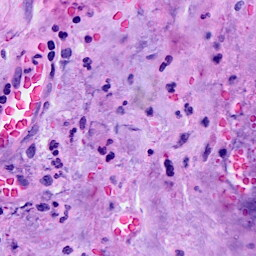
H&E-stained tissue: Breast